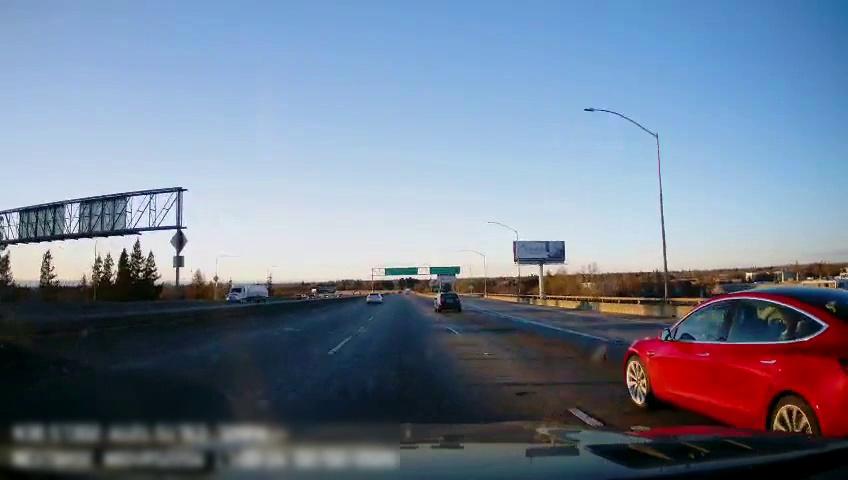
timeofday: Day
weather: Sunny
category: Drivable Space
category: Vehicles | Car
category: Vehicles | Car
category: Vehicles | Car
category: Vehicles | Truck
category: Lanes | Current Lane
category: Lanes | Current Lane
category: Lanes | Alternate Lane
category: Lanes | Alternate Lane
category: Lanes | Alternate Lane
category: Traffic | Signs
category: Traffic | Signs